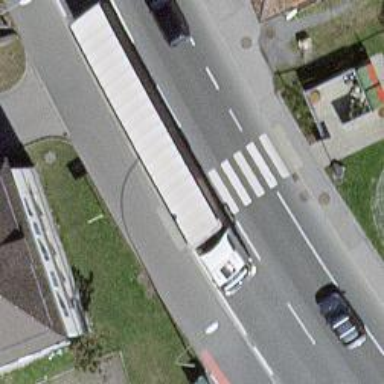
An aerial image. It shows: Uncontrolled zebra crossing with white markings.